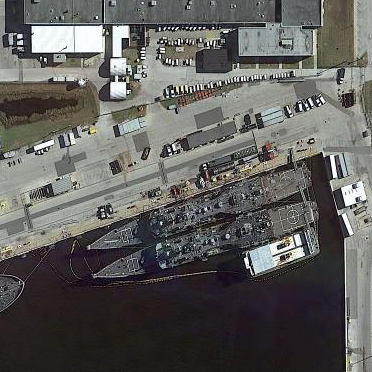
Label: cruiser